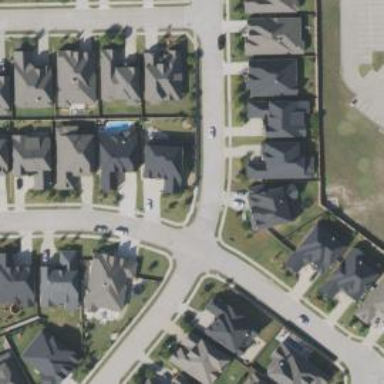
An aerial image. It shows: Residential road with sidewalk on the left.